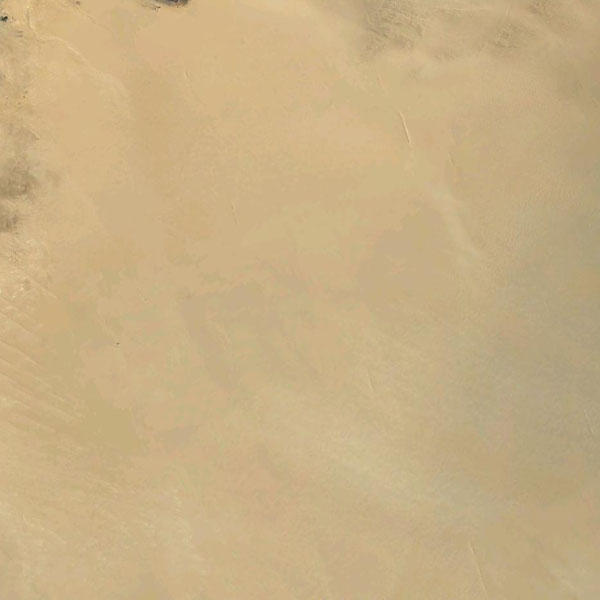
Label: Desert